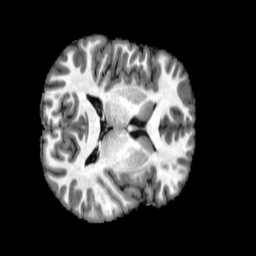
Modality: T1w
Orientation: axial
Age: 25
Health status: healthy
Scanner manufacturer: philips
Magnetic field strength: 3 T
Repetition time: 0.007819 s
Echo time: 0.0036 s